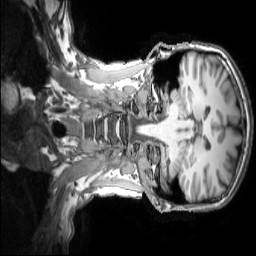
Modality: T1w
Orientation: coronal
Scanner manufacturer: siemens
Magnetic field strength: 3 T
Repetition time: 2.3 s
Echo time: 0.0033 s